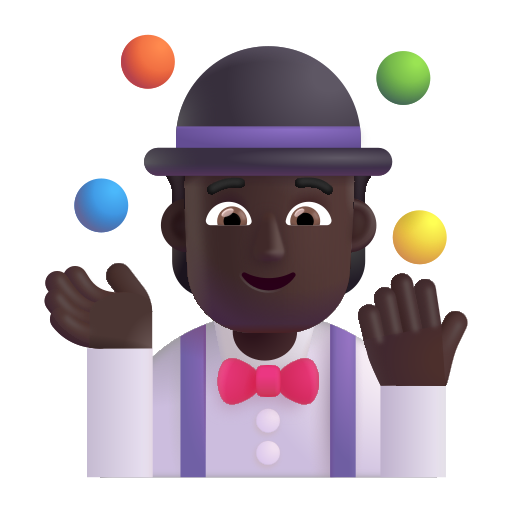
person juggling color dark